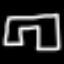
Label: pants